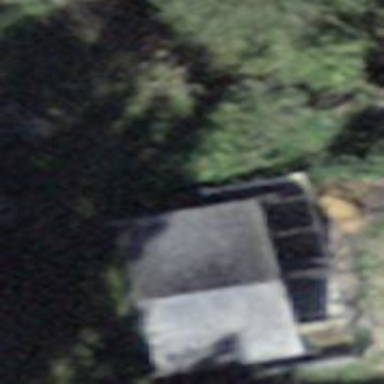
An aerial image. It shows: Sty building.